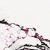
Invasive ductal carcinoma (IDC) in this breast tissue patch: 0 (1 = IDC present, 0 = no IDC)